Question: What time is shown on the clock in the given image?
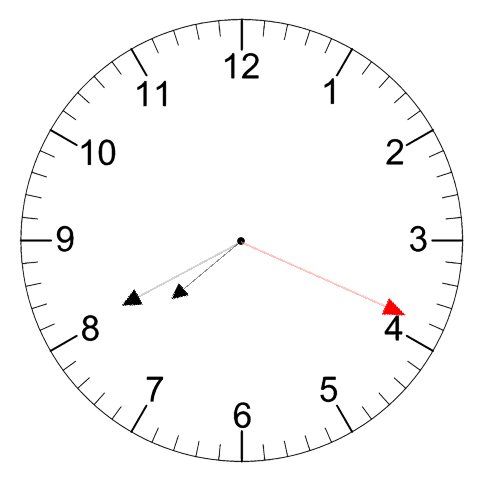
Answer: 07:40:19